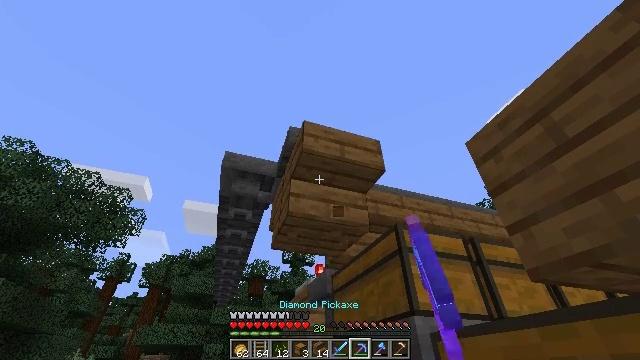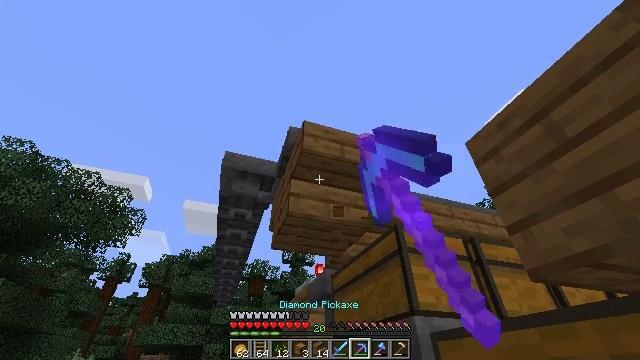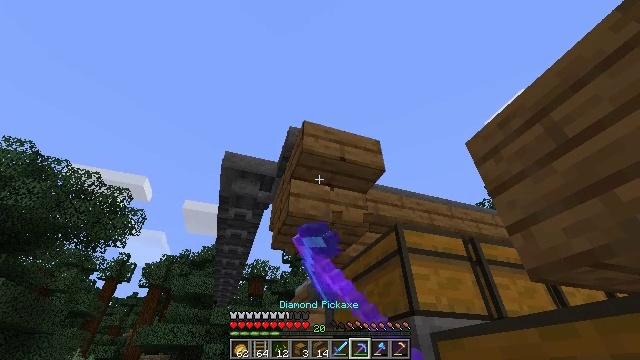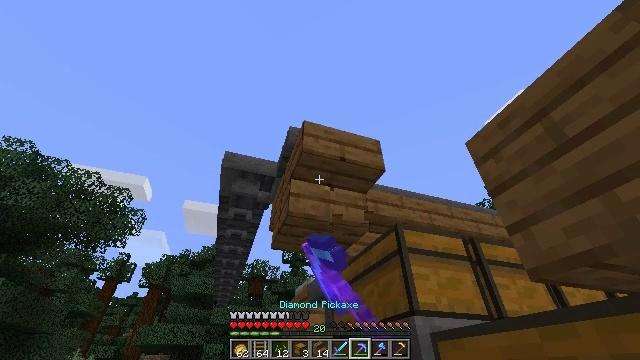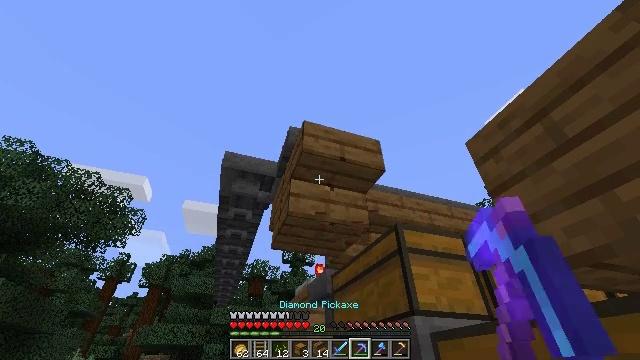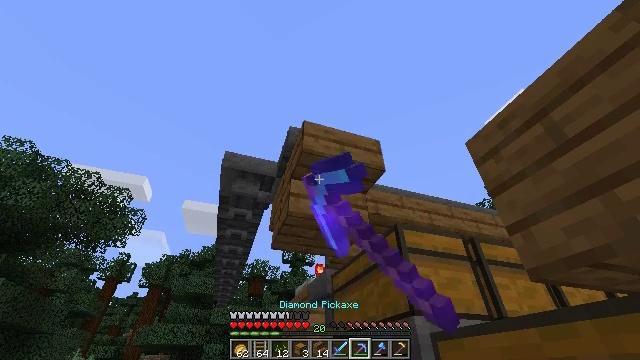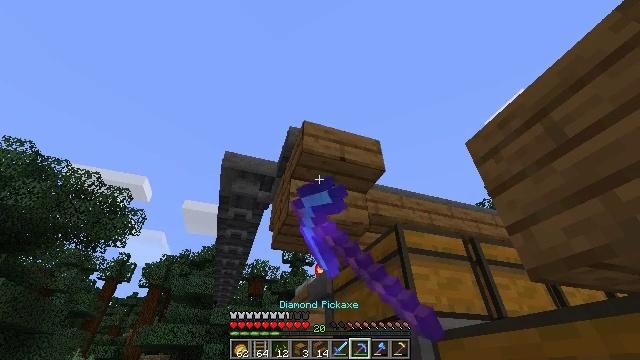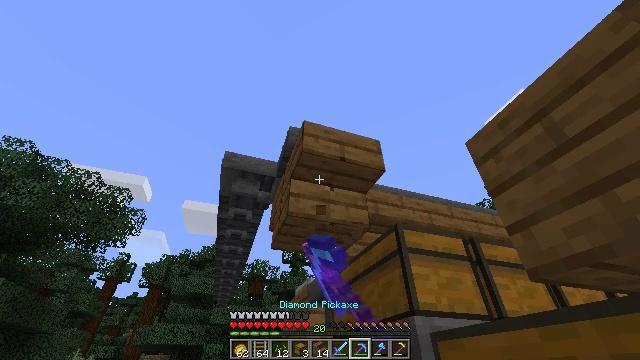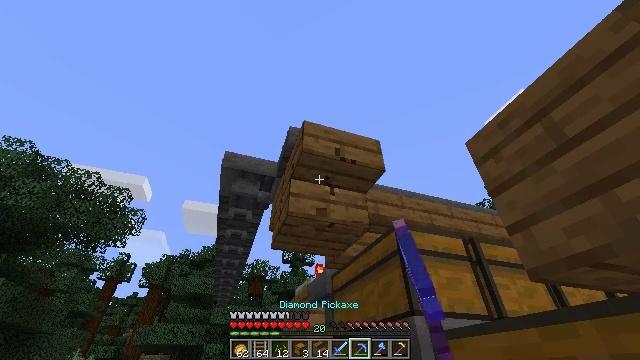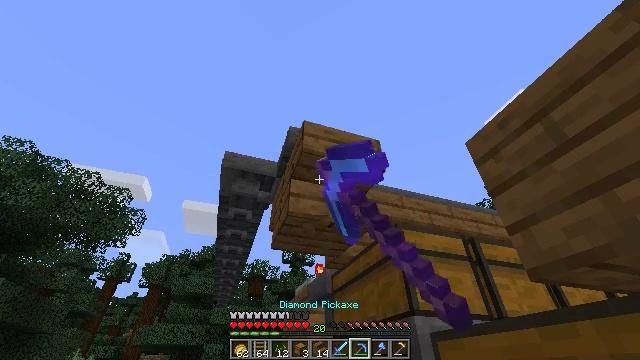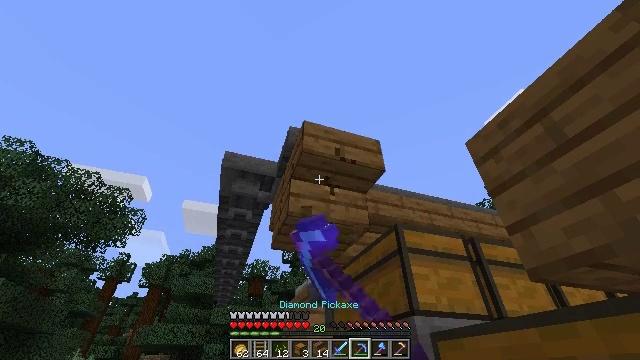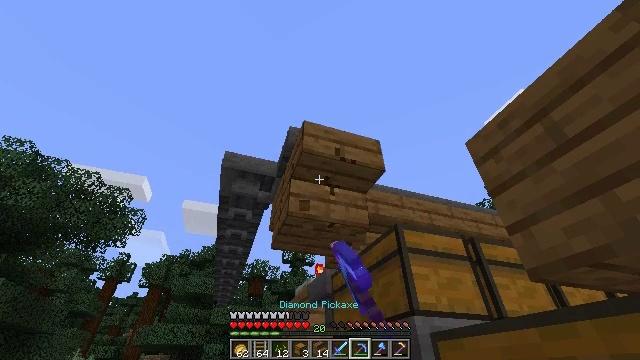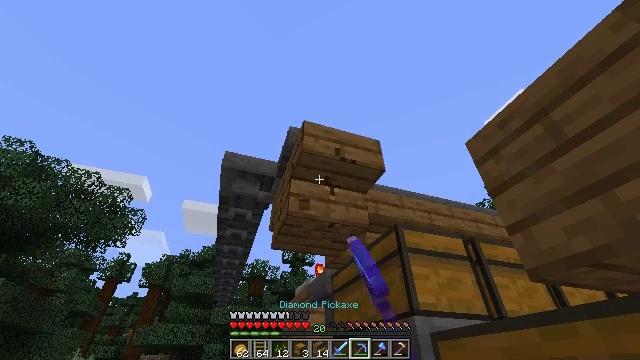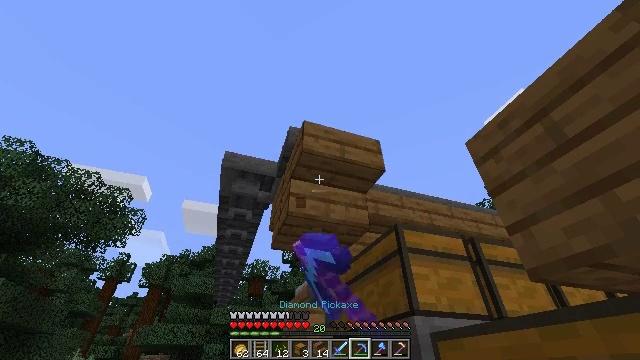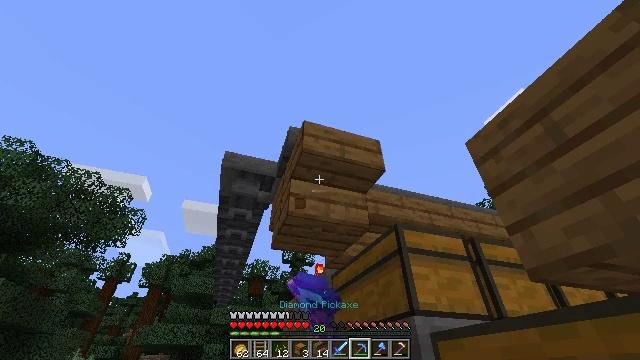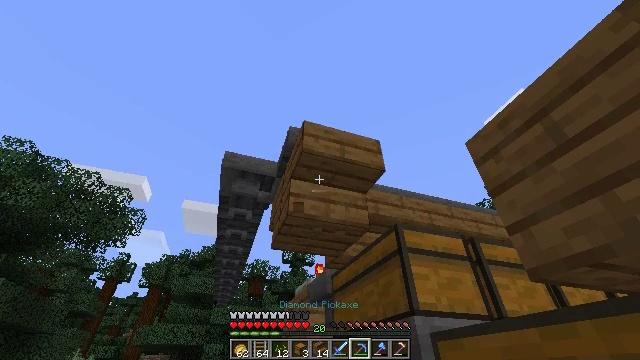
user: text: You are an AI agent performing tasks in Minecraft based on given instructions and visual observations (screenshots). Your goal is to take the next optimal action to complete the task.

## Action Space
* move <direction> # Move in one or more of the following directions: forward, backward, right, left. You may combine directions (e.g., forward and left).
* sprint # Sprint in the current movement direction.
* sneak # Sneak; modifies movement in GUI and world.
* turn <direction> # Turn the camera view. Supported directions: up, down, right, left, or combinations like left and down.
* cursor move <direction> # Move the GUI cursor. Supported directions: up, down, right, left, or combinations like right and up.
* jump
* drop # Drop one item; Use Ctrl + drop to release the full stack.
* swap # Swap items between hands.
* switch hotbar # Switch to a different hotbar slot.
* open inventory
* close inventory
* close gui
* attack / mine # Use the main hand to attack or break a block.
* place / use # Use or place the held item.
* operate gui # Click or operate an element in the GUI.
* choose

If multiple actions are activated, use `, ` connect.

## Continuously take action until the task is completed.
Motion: motion action
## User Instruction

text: Reclaim the spruce stairs for reuse.
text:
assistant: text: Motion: attack / mine
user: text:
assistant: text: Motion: attack / mine
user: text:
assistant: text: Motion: attack / mine
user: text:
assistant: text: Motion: attack / mine
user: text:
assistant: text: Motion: attack / mine
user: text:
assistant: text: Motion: attack / mine
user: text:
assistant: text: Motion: attack / mine
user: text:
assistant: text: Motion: attack / mine
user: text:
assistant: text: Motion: attack / mine
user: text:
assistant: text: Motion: attack / mine
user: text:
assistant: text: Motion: attack / mine
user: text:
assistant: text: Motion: attack / mine
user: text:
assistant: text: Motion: no_op
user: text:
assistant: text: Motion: no_op
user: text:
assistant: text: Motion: no_op
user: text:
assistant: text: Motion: no_op
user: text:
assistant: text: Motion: no_op
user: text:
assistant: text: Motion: no_op
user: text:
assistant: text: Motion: no_op
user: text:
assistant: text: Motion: no_op
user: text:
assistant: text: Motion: no_op
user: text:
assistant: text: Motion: no_op
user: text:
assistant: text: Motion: no_op
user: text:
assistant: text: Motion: no_op
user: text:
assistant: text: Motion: no_op
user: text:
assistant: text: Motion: no_op
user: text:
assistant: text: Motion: no_op
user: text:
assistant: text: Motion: no_op
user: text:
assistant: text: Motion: no_op
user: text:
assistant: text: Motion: no_op